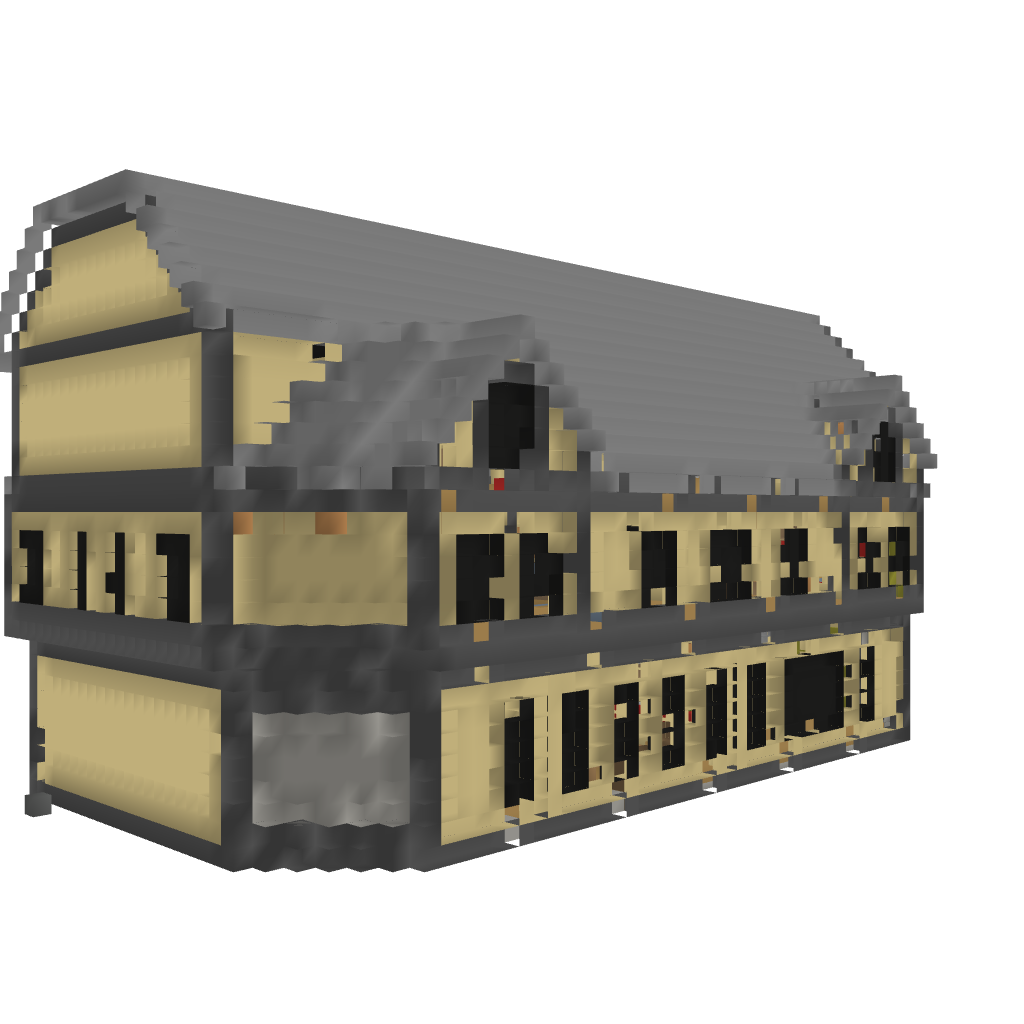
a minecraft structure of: Modern mansion